Chest X-ray. View position: PA
Patient age: 35
Patient sex: F
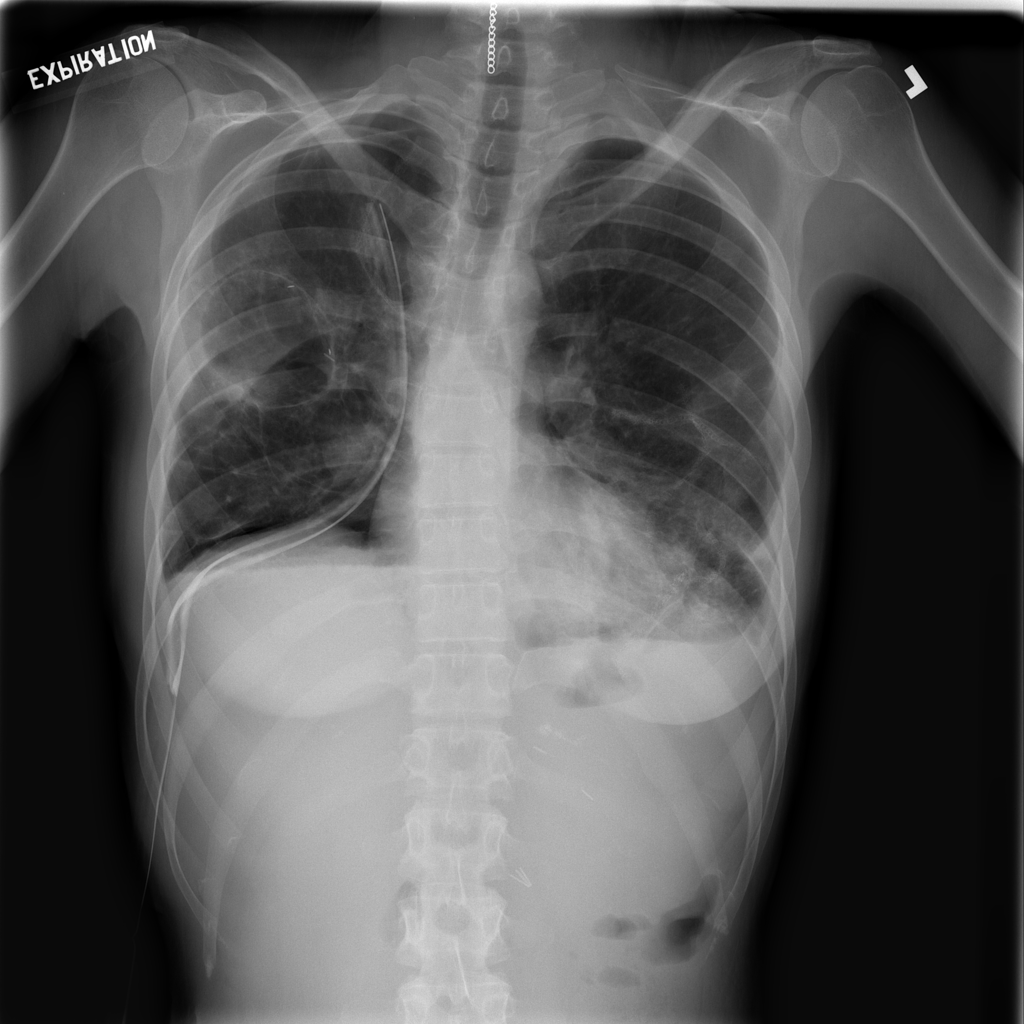
Finding: Pneumothorax